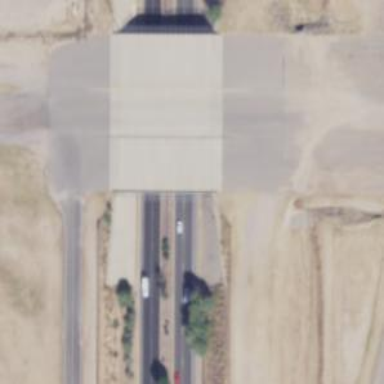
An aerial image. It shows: Primary highway passing through building tunnel.